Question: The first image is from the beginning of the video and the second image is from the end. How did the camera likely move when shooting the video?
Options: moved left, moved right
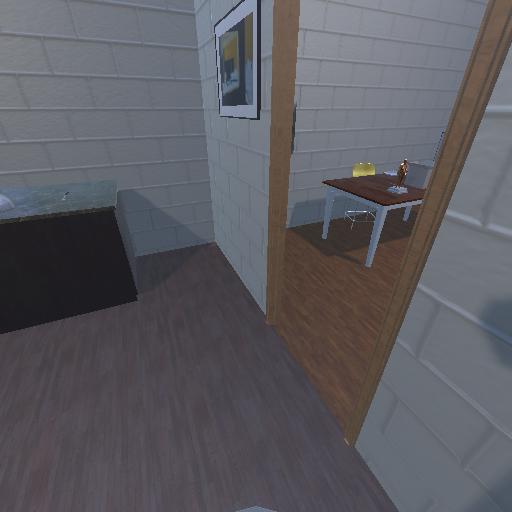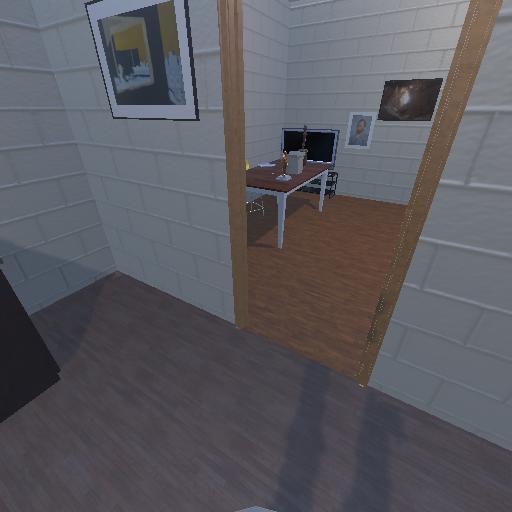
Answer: moved left